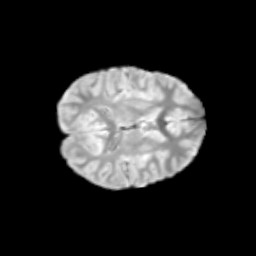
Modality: T2w
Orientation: axial
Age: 11
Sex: female
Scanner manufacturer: siemens
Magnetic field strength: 3 T
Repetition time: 3.8 s
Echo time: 0.07 s